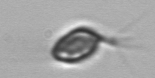
Label: Chrysochromulina